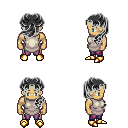
a pixel art fantasy rpg character, male body template, human, tanned skin, white tunic, magenta pants, gray princess hairstyle, gold boots, four views (front, back, left, right), 2x2 character sprite sheet, small pixel art, hard edges, no anti-aliasing